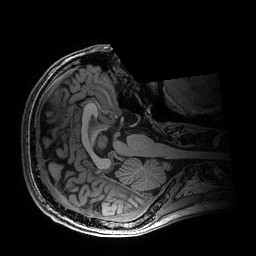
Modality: T1w
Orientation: axial
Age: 20
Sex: male
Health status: healthy
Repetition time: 2.53 s
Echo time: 0.0034 s